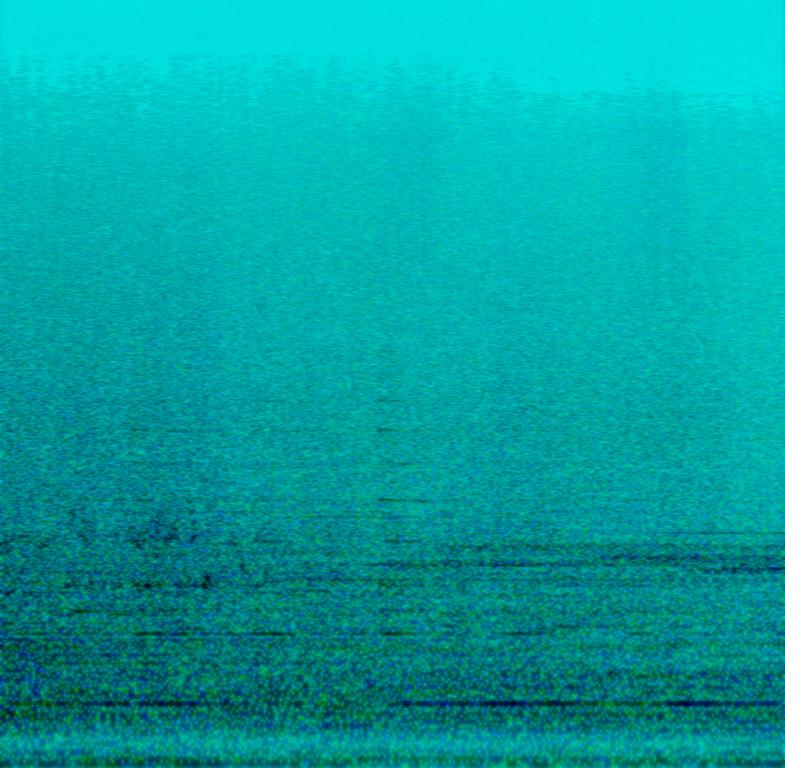
The low quality recording features haunting and spooky noises of wind, sea and some church bell sound effects. Sounds like a thriller movie atmosphere.